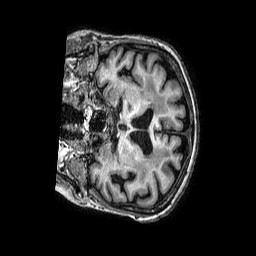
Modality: T1w
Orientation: coronal
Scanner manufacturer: philips
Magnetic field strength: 3 T
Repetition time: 0.006847 s
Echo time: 0.003087 s